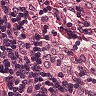
Metastatic tissue present: no